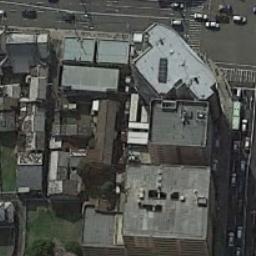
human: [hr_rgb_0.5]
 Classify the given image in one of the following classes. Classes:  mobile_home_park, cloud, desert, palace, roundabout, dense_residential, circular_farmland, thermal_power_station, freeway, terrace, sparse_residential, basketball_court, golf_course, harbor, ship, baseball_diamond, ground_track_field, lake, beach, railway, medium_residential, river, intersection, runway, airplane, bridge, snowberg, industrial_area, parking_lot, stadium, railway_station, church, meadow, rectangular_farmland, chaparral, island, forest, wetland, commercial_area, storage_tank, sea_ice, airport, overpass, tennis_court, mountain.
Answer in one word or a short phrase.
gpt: commercial_area